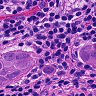
Metastatic tissue present: no